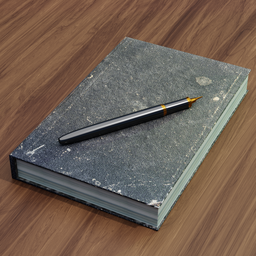
Label: tools